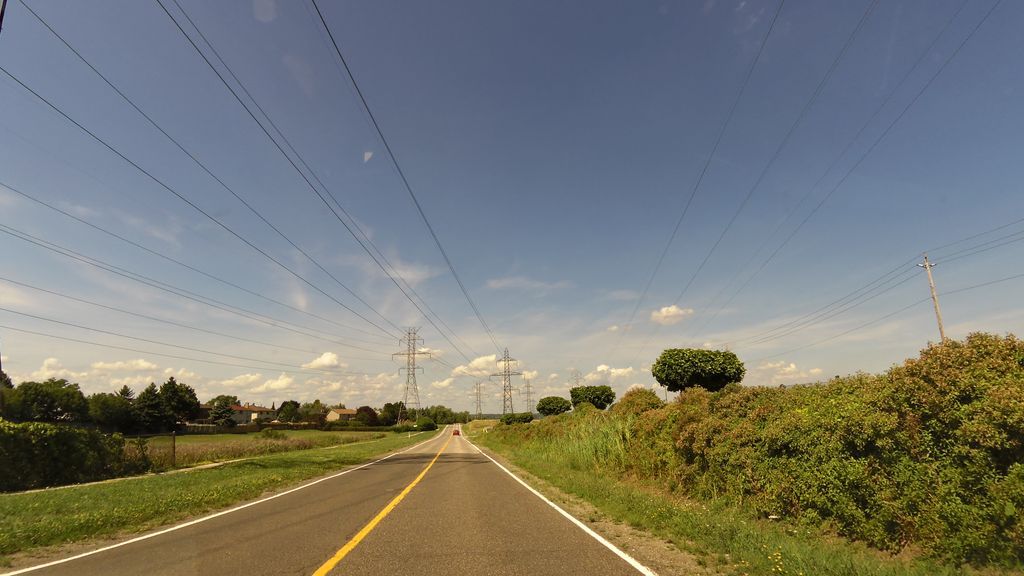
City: hamilton